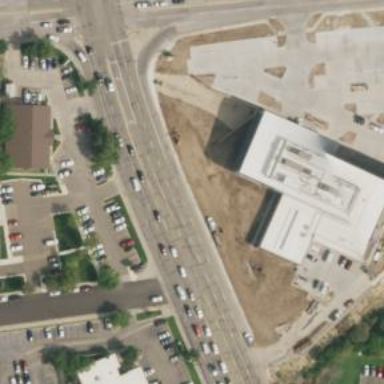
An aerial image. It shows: Clinic building offering healthcare services.